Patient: sex F, age 58
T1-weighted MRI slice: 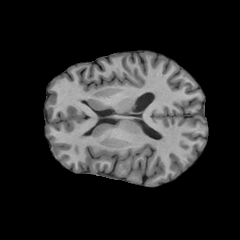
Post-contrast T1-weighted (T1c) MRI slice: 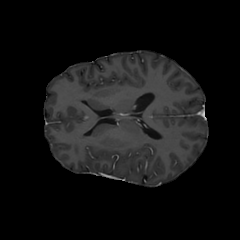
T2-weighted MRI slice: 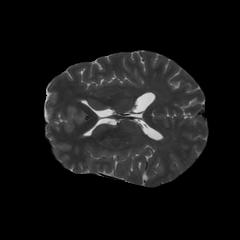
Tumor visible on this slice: no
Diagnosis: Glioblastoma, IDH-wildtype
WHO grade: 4